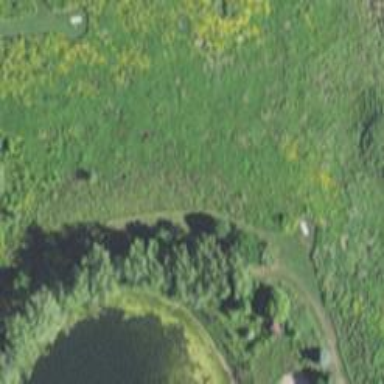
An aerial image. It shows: Disc golf hole.